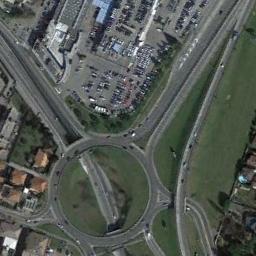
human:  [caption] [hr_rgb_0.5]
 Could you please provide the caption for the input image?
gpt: There are several vehicles driving on the road at the roundabout, There are some buildings and some trees and some lawns around the roundabout, And many cars are parked in the open space beside the roundabout .

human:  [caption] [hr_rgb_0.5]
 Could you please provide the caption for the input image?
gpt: There are many cars near the roundabout .

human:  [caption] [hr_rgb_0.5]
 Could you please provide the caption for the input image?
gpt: The roundabout is on the grass next to buildings and parking lot .

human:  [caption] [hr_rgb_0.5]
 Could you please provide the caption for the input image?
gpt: The roundabout with some exits and entrances is in the lawn and a parking lot is next to the roundabout .

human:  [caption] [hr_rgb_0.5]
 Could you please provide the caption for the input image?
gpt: There are some green lawns and a parking lot near the roundabout .